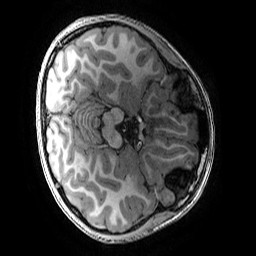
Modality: T1w
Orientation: axial
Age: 9
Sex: male
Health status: ill
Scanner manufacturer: ge
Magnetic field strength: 3 T
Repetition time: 0.007664 s
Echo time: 0.00342 s